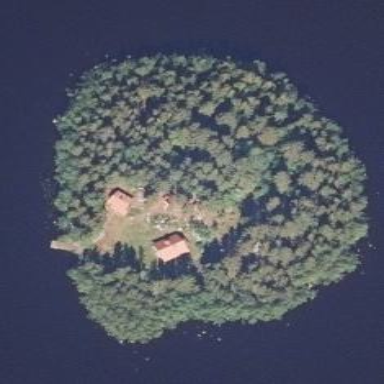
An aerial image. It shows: Islet surrounded by woodland.